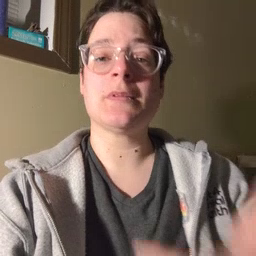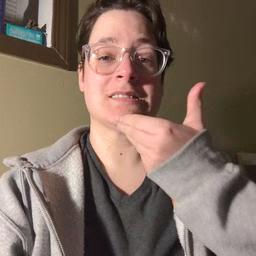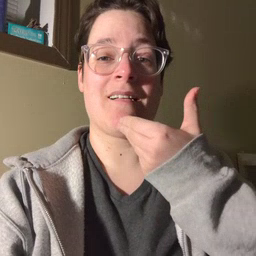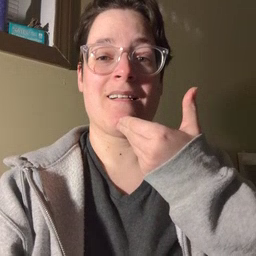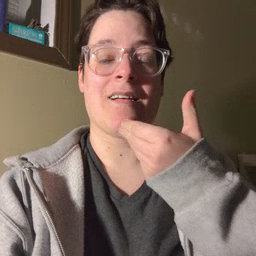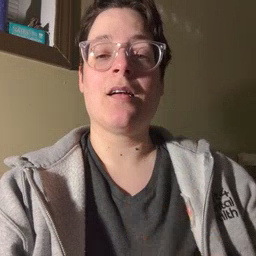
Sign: pizza